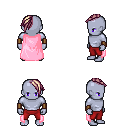
a pixel art fantasy rpg character, male body template, dark elf, purple skin, pink cape, red pants, white blonde long mohawk hairstyle, leather bracers, four views (front, back, left, right), 2x2 character sprite sheet, small pixel art, hard edges, no anti-aliasing